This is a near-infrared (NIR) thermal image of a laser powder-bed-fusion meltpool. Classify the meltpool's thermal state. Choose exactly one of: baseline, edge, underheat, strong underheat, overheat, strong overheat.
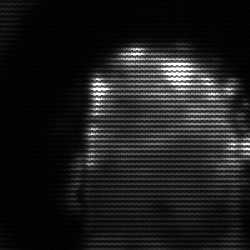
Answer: baseline